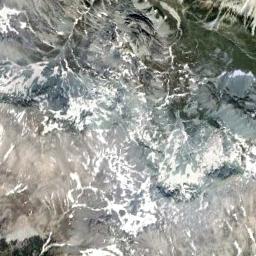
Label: snowberg